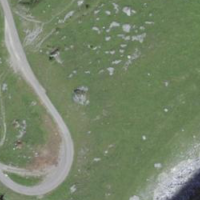
EUNIS habitat code: 24
Species observed at this site:
Epipactis atrorubens